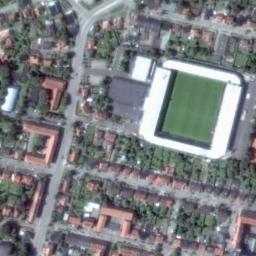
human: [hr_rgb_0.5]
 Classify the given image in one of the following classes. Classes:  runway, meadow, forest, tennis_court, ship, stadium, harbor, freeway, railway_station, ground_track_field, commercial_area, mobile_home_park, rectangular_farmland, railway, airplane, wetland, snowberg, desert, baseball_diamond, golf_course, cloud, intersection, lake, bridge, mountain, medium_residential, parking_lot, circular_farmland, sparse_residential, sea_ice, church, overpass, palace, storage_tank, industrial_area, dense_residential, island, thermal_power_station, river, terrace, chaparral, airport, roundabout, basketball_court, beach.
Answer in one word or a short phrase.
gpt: stadium